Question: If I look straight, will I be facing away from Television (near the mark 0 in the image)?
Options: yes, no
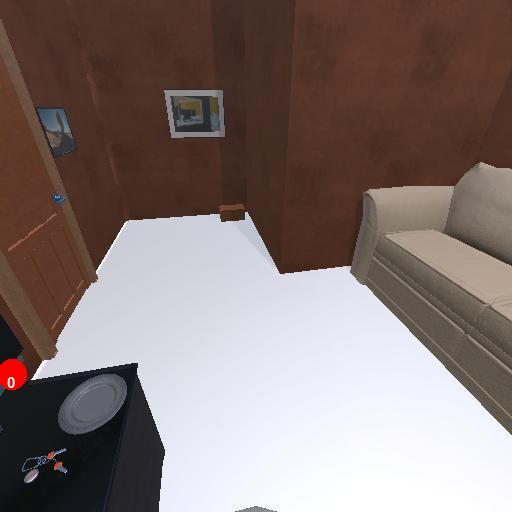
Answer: yes